Question: I discovered that pasting a selection of SpannableString into a SearchView preserves the string's spans. What's the best way to strip away all of that formatting when the string is pasted into the SearchView?
Here's an example of what's happening:

The text above was colored grey, italicized, and superscript'd prior to being pasted.
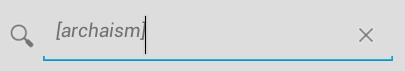
Answer: I'm not sure if there is way to detect if the text is pasted or hand-input directly in the 'SearchView' query listeners, but you can bypass it like:
1. Obtain the TextView from the search_plate layout of the SearchView
2. Keep that reference (as public, perhaps)
3. Add the OnQueryTextListener
4. Remove any span from the string
5. Use the TextView reference to re-set the text that has no span.
Please try it and let me know.
'''
int searchTextViewId = mSearchView.getContext().getResources().getIdentifier("android:id/search_src_text", null, null);
mSearchTextView = (TextView) mSearchView.findViewById(searchTextViewId);
mSearchView.setOnQueryTextListener(new OnQueryTextListener(){
@Override
public boolean onQueryTextChange(String arg0) {
if(!TextUtils.isEmpty(arg0)){
arg0 = removeSpan(new SpannableString(arg0));
mSearchView.setOnQueryTextListener(null);
mSearchTextView.setText(arg0);
mSearchView.setOnQueryTextListener(this);
}
return false;
}
@Override
public boolean onQueryTextSubmit(String query) {
// TODO Auto-generated method stub
return false;
}});
}
private String removeSpan(Spannable s){
s.setSpan(new StyleSpan(android.graphics.Typeface.NORMAL), 0, s.length(), Spannable.SPAN_EXCLUSIVE_EXCLUSIVE);
return s.toString();
}
'''
Also here is how to obtain last copied text from the Clipboard:
'''
private boolean isTextPasted(Context context, String text){
ClipboardManager clipboard = (ClipboardManager) context.getSystemService(Context.CLIPBOARD_SERVICE);
if(!clipboard.hasPrimaryClip())
return false;
ClipData clipData = clipboard.getPrimaryClip();
String lastClipText = clipData.getItemAt(clipData.getItemCount()-1).coerceToText(context).toString();
return !TextUtils.isEmpty(lastClipText) && lastClipText.equals(text);
}
'''
Which you might add to the condition in 'OnQueryTextListener'.